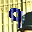
Label: 9